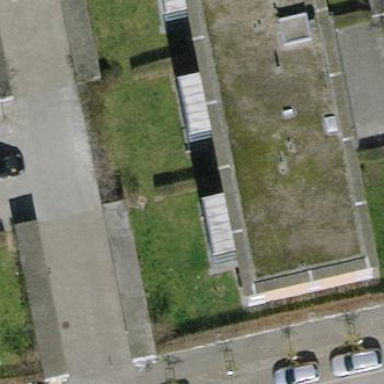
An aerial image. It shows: Flat-roofed building.